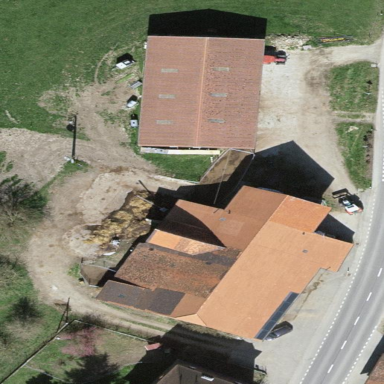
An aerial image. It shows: Farmyard area.